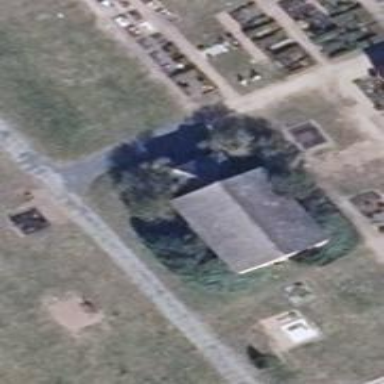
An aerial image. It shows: Chapel building.